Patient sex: M
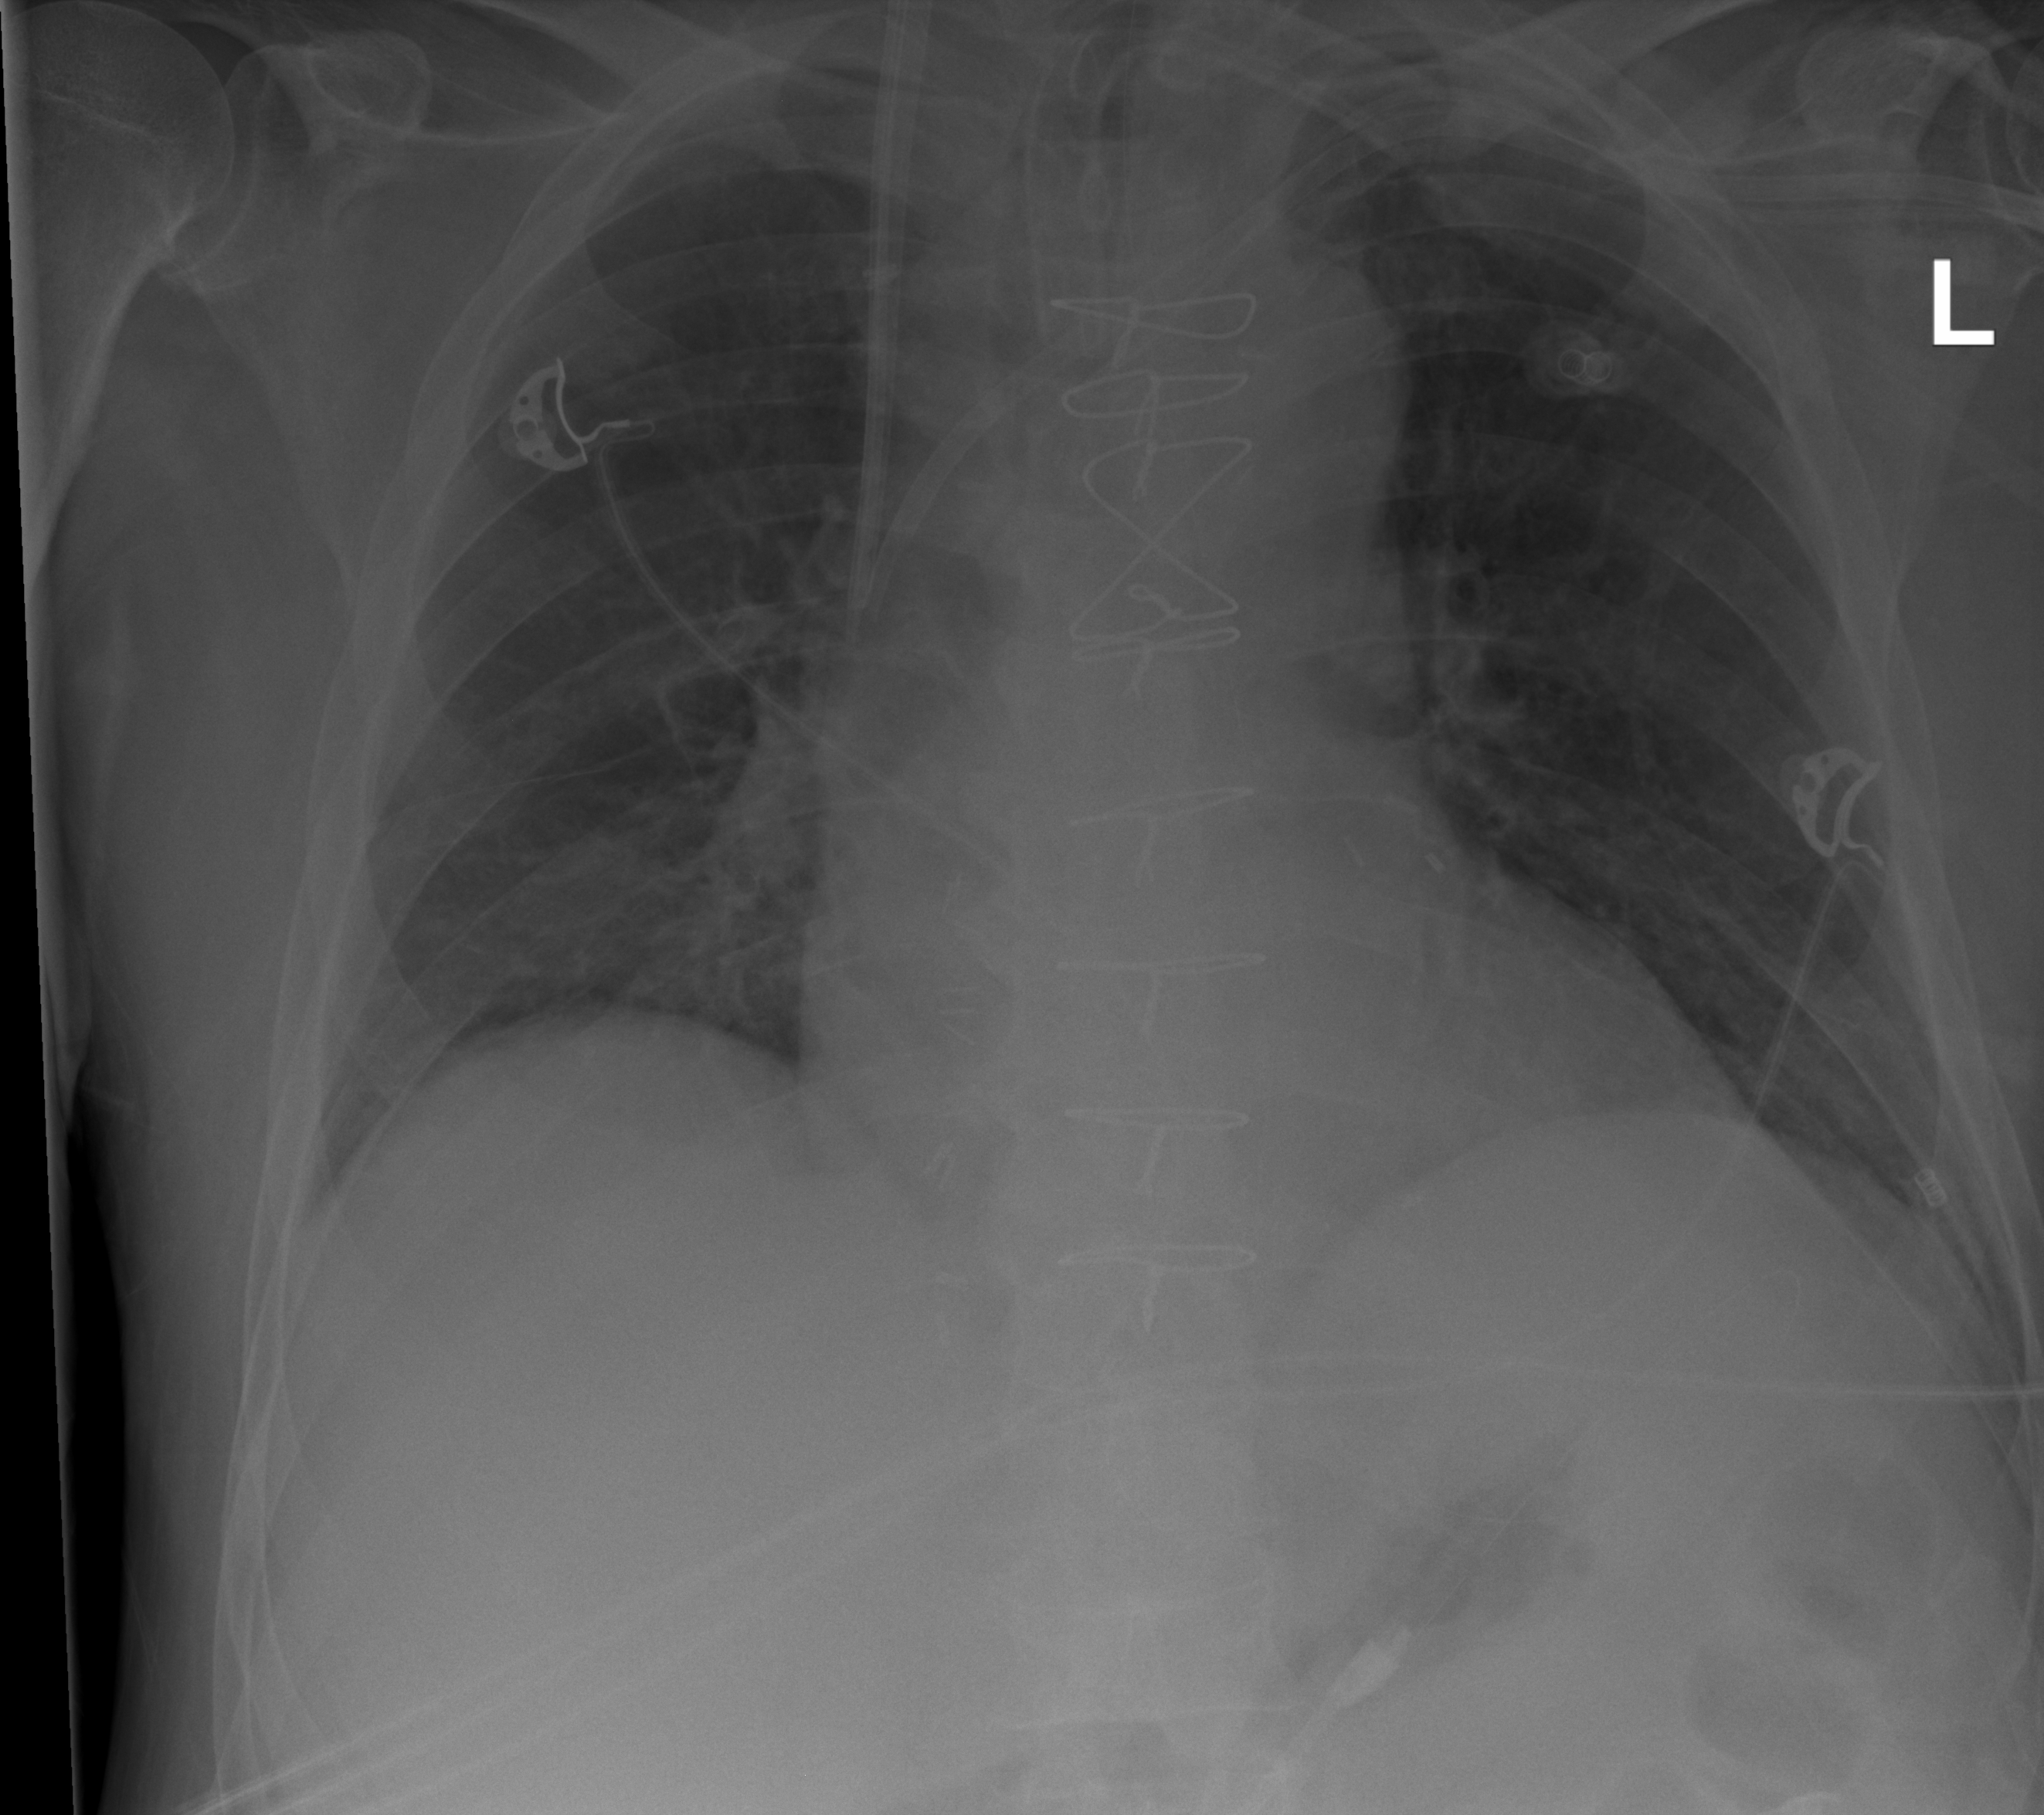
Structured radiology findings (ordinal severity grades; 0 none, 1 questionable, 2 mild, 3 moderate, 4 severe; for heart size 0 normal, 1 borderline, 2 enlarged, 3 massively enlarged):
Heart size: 1
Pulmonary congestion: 0
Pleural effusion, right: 1
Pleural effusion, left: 0
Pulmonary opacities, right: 0
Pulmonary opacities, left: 0
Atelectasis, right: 2
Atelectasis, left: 2